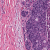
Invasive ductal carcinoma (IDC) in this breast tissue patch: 0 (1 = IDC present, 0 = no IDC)